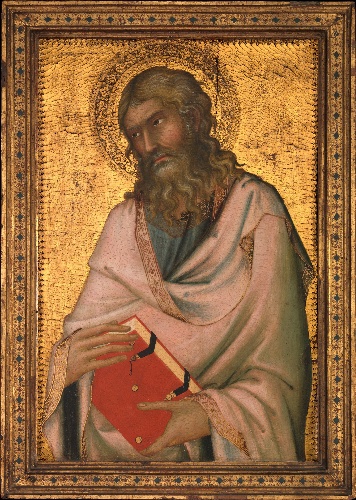
Title: Saint Andrew
Artist: Simone Martini
Artist bio: Italian, Siena, active by 1315–died 1344 Avignon
Date: ca. 1326
Object type: Painting
Classification: Paintings
Medium: Tempera on wood, gold ground
Dimensions: 22 1/2 x 14 7/8 in. (57.2 x 37.8 cm)
Department: European Paintings
Credit line: Gift of George Blumenthal, 1941
Accession year: 1941
Repository: Metropolitan Museum of Art, New York, NY
Tags: Men|Saints